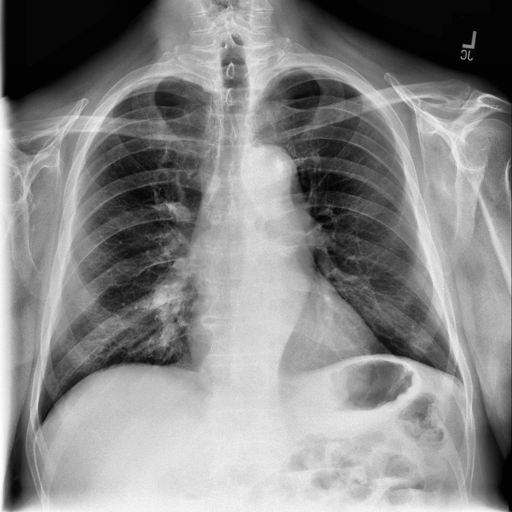
Finding: NORMAL